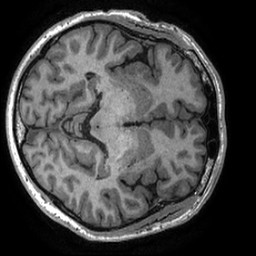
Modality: T1w
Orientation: axial
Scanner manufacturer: ge
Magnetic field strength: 3 T
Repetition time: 0.006364 s
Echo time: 0.002788 s